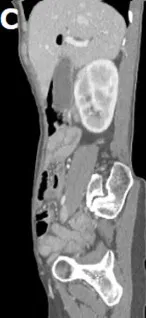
Coronal view.
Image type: radiology (ct)